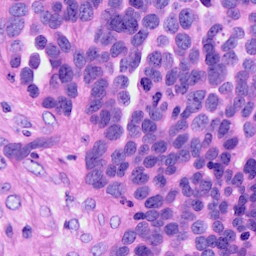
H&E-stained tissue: Ovarian